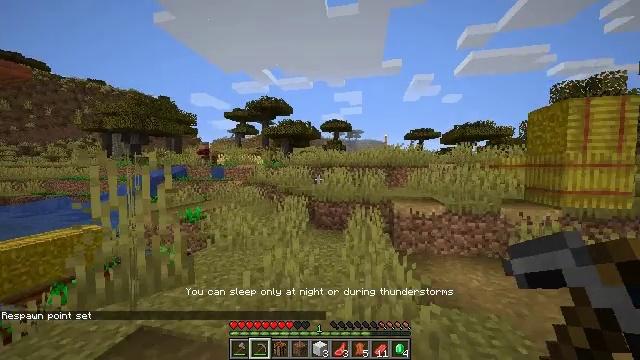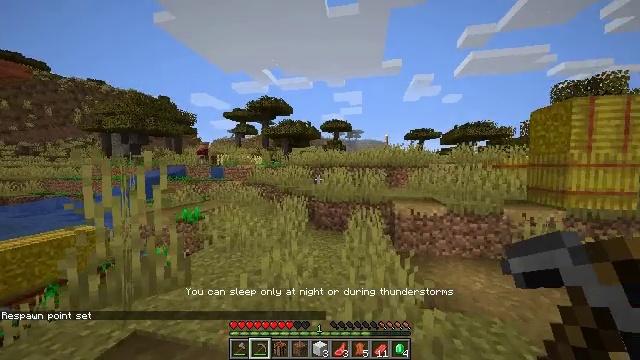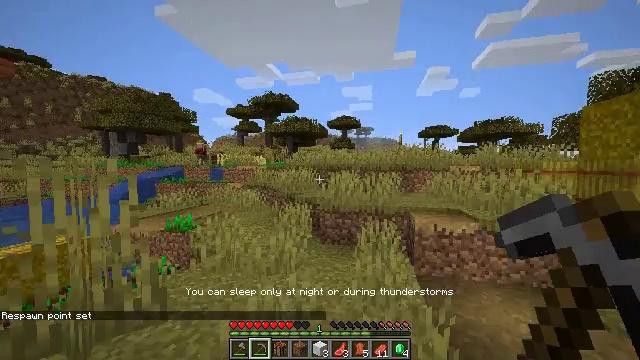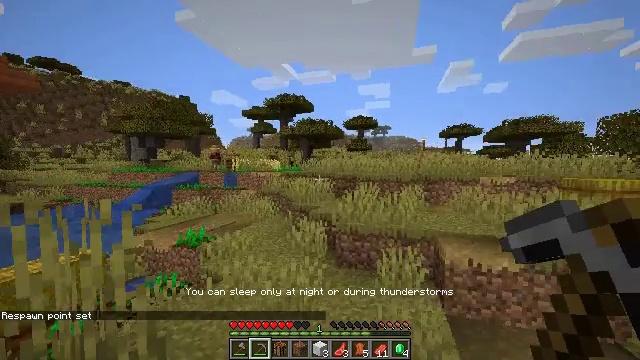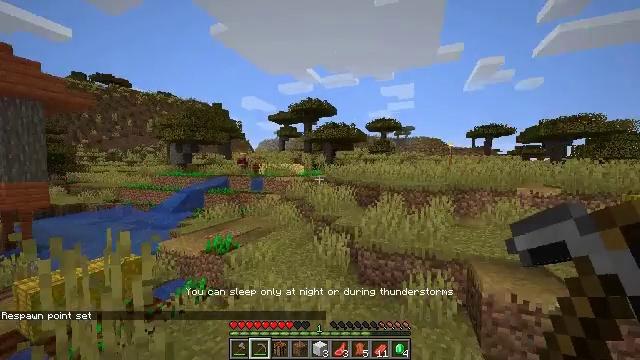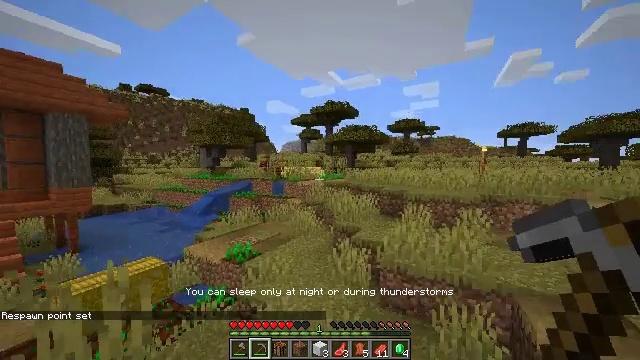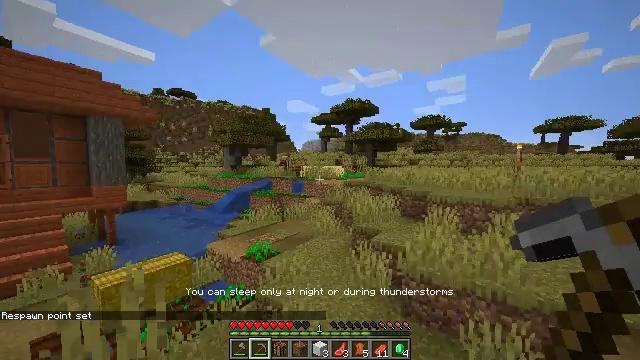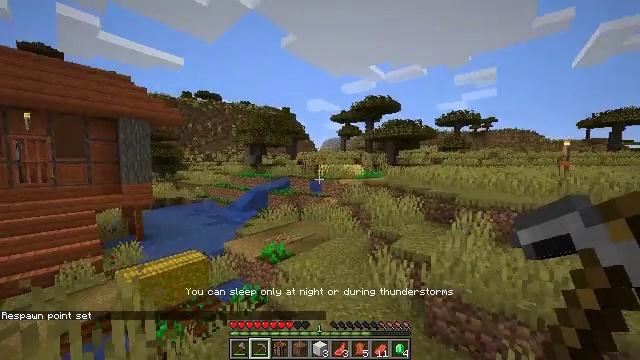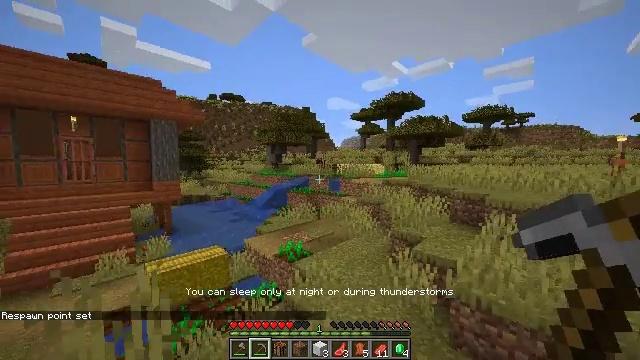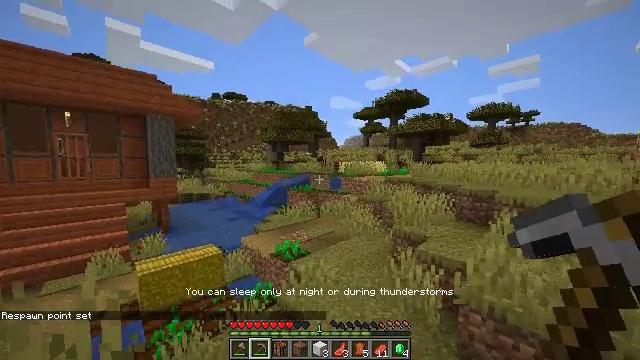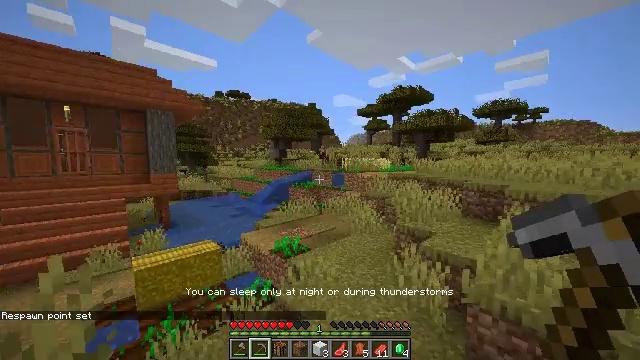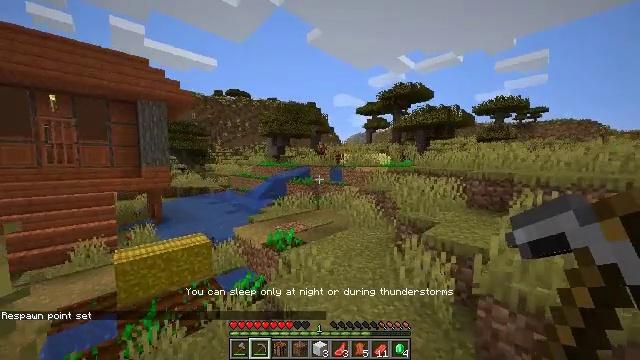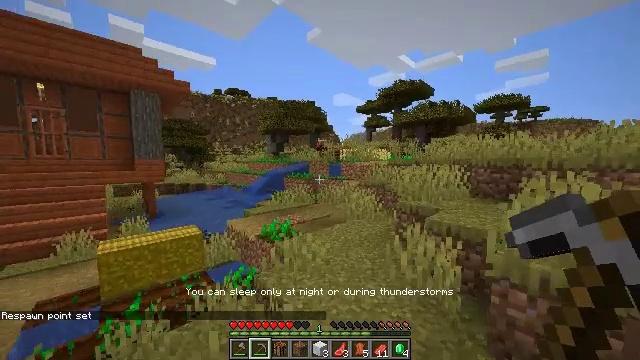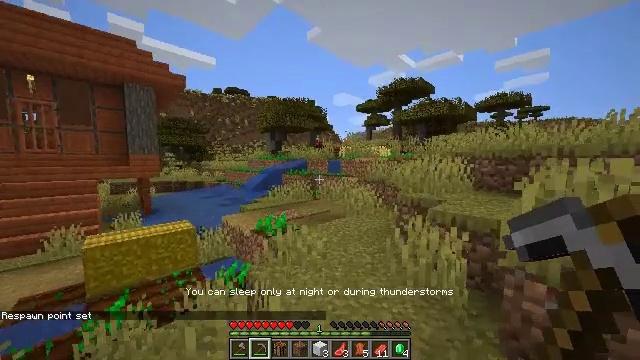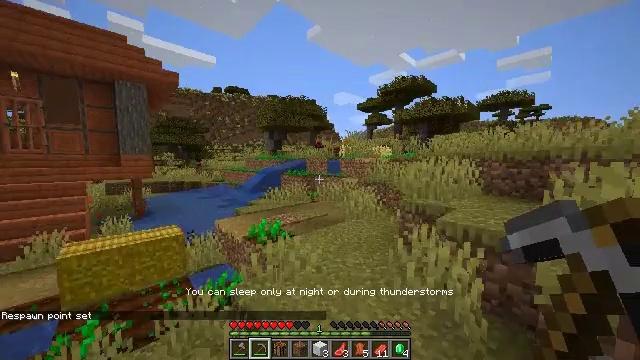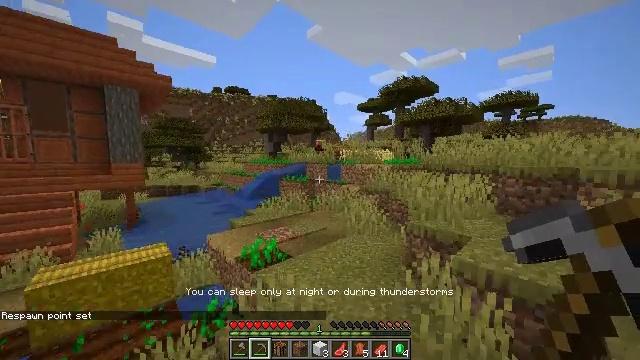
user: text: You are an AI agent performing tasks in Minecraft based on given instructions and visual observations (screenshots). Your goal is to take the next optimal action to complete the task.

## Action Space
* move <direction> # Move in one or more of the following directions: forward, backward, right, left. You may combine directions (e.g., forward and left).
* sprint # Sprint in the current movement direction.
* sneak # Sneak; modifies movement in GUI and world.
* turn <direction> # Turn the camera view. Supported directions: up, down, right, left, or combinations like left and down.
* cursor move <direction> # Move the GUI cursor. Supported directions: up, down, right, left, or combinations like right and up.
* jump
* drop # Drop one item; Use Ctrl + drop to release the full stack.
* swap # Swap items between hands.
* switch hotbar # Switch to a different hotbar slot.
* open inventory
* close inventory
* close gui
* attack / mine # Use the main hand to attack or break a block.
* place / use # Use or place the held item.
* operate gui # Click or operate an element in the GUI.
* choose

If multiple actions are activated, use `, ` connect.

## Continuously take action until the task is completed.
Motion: motion action
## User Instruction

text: Remove the tall grass to clear the area.
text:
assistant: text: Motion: move forward, sprint
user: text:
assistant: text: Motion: move forward, sprint, turn left, jump
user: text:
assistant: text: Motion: move forward, sprint, turn left, jump
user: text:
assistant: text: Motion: move forward, sprint, turn left, jump
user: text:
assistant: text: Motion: move forward, sprint, turn left, jump
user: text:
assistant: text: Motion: move forward, sprint, turn left, jump
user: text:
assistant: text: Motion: move forward, sprint, turn left, jump
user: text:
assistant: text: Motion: move forward, sprint, turn left, jump
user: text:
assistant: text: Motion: move forward, sprint, jump
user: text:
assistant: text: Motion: move forward, sprint, jump
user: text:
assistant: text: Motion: move forward, sprint, jump
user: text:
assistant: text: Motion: move forward, sprint, jump
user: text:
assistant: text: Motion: move forward, sprint, jump
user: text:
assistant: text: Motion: move forward, sprint, jump
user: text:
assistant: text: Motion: move forward, sprint, jump
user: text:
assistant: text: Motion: move forward, sprint, jump
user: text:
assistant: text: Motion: move forward, sprint, jump
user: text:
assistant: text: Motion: move forward, sprint, jump
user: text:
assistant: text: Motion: move forward, jump
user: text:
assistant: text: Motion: move forward, jump
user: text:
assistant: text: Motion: move forward, jump
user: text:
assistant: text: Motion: move forward, jump
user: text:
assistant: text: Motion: move forward, turn up, jump
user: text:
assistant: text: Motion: move forward, turn right and up, jump
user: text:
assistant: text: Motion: move forward, jump
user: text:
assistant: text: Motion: move forward, jump, switch to hotbar 2
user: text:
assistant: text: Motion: move forward, turn right, jump, switch to hotbar 2
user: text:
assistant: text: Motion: move forward, turn right, jump, switch to hotbar 2
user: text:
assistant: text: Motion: move forward, turn right, jump
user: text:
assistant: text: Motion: move forward, turn right, jump